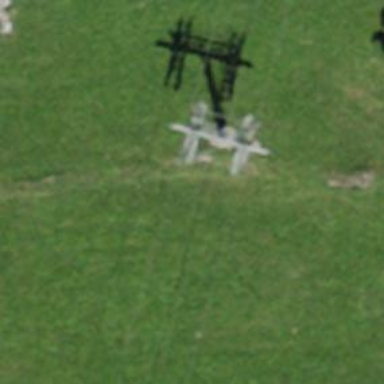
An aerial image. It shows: Pylon used for aerialway.